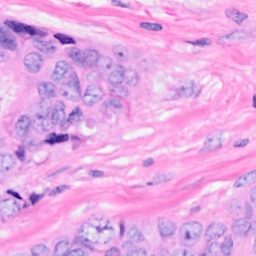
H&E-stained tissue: Breast